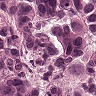
Metastatic tissue present: yes